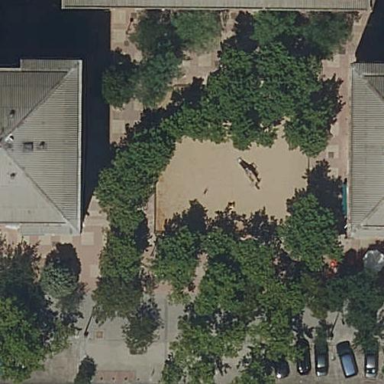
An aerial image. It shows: Playground area for leisure land.